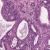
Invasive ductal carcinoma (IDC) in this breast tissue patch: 1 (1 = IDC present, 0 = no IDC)